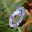
Label: 0